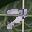
Label: 7